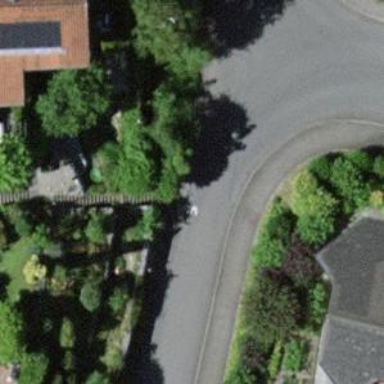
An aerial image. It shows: Kerb serving as barrier.